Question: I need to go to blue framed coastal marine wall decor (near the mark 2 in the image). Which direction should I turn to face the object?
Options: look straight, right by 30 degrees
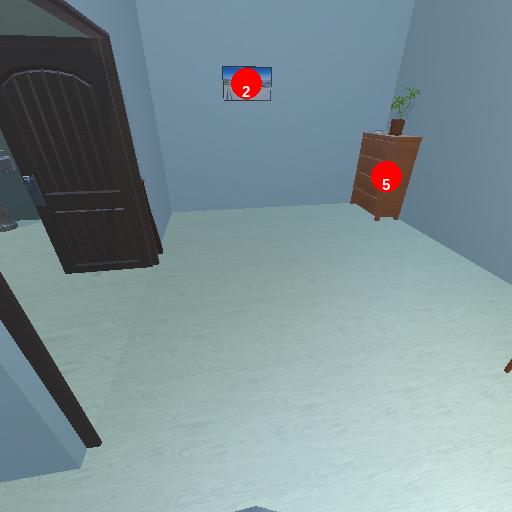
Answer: look straight